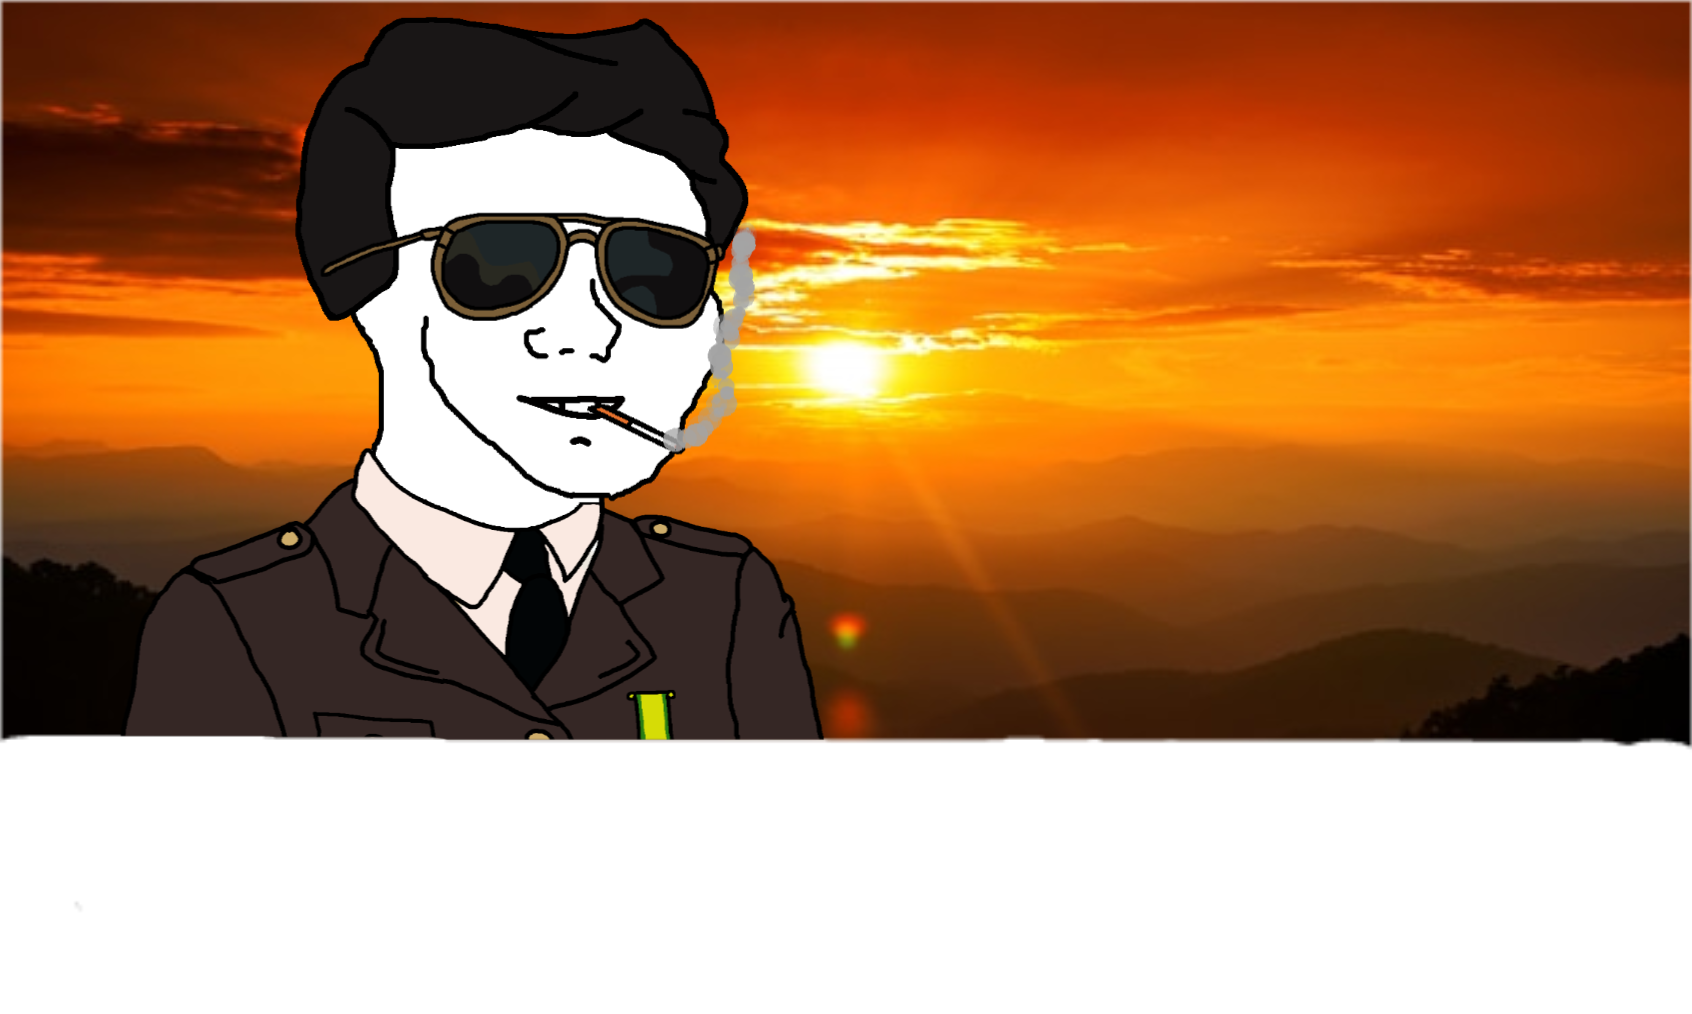
Label: 5_Wojak_with_Background